【题型】选择题　【知识点】函数　【难度】easy
已知定义在区间 $(-3,3)$ 上的奇函数 $y = f(x)$ 的导函数是 $y = f'(x)$。当 $x \ge 0$ 时，$y = f(x)$ 的图象如图所示，则关于 $x$ 的不等式 $\frac{f'(x)}{x} \ge 0$ 的解集为（ ）

\vspace{1em}
\noindent A. $(-3,-1) \cup (0,1]$ \quad
B. $[-3,-1) \cup (0,1]$ \quad
C. $(-3,-1] \cup (0,1]$ \quad
D. $[-3,-1] \cup [0,1]$

\vspace{1em}
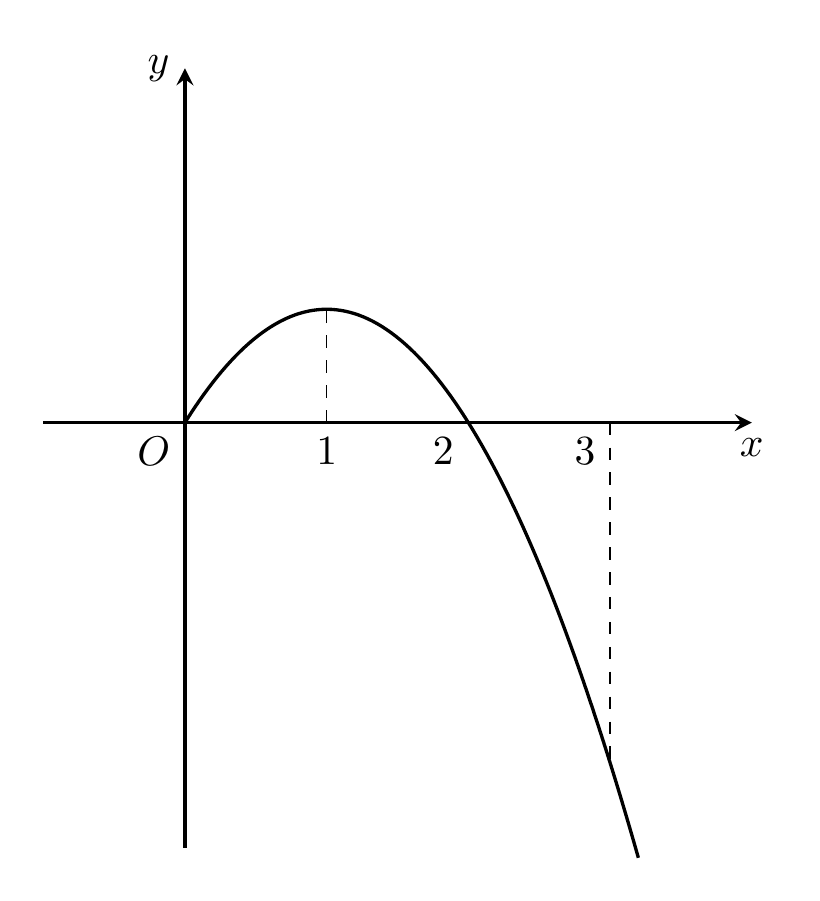
【解答】
\noindent 【答案】C

\vspace{1em}
\noindent 【分析】结合图象判断函数单调性，可得 $y = f'(x)$ 的函数值正负情况，从而解 $\frac{f'(x)}{x} \ge 0$，可得答案。

\vspace{1em}
\noindent 【详解】由图象可知 $y = f(x)$ 在 $[0,1]$ 上单调递增，在 $[1,3)$ 上单调递减，

\noindent 则当 $0 \le x \le 1$ 时，$f'(x) \ge 0$，当 $1 \le x < 3$ 时，$f'(x) \le 0$，此时等号仅在 $x = 1$ 时成立，

\noindent 由于 $y = f(x)$ 是定义在区间 $(-3,3)$ 上的奇函数，

\noindent 故 $y = f(x)$ 在 $[-1,0]$ 上单调递增，在 $(-3,-1]$ 上单调递减，

\noindent 则当 $-1 \le x \le 0$ 时，$f'(x) \ge 0$，当 $-3 < x \le -1$ 时，$f'(x) \le 0$，此时等号仅在 $x = -1$ 时成立，

\noindent 故由 $\frac{f'(x)}{x} \ge 0$ 可知
\[
\begin{cases}
f'(x) \ge 0 \\
x > 0
\end{cases}
\quad \text{或} \quad
\begin{cases}
f'(x) \le 0 \\
x < 0
\end{cases}
\]

\noindent 得 $0 < x \le 1$ 或 $-3 < x \le -1$，即不等式解集为 $(-3,-1] \cup (0,1]$，

\noindent 故选：C.